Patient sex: M
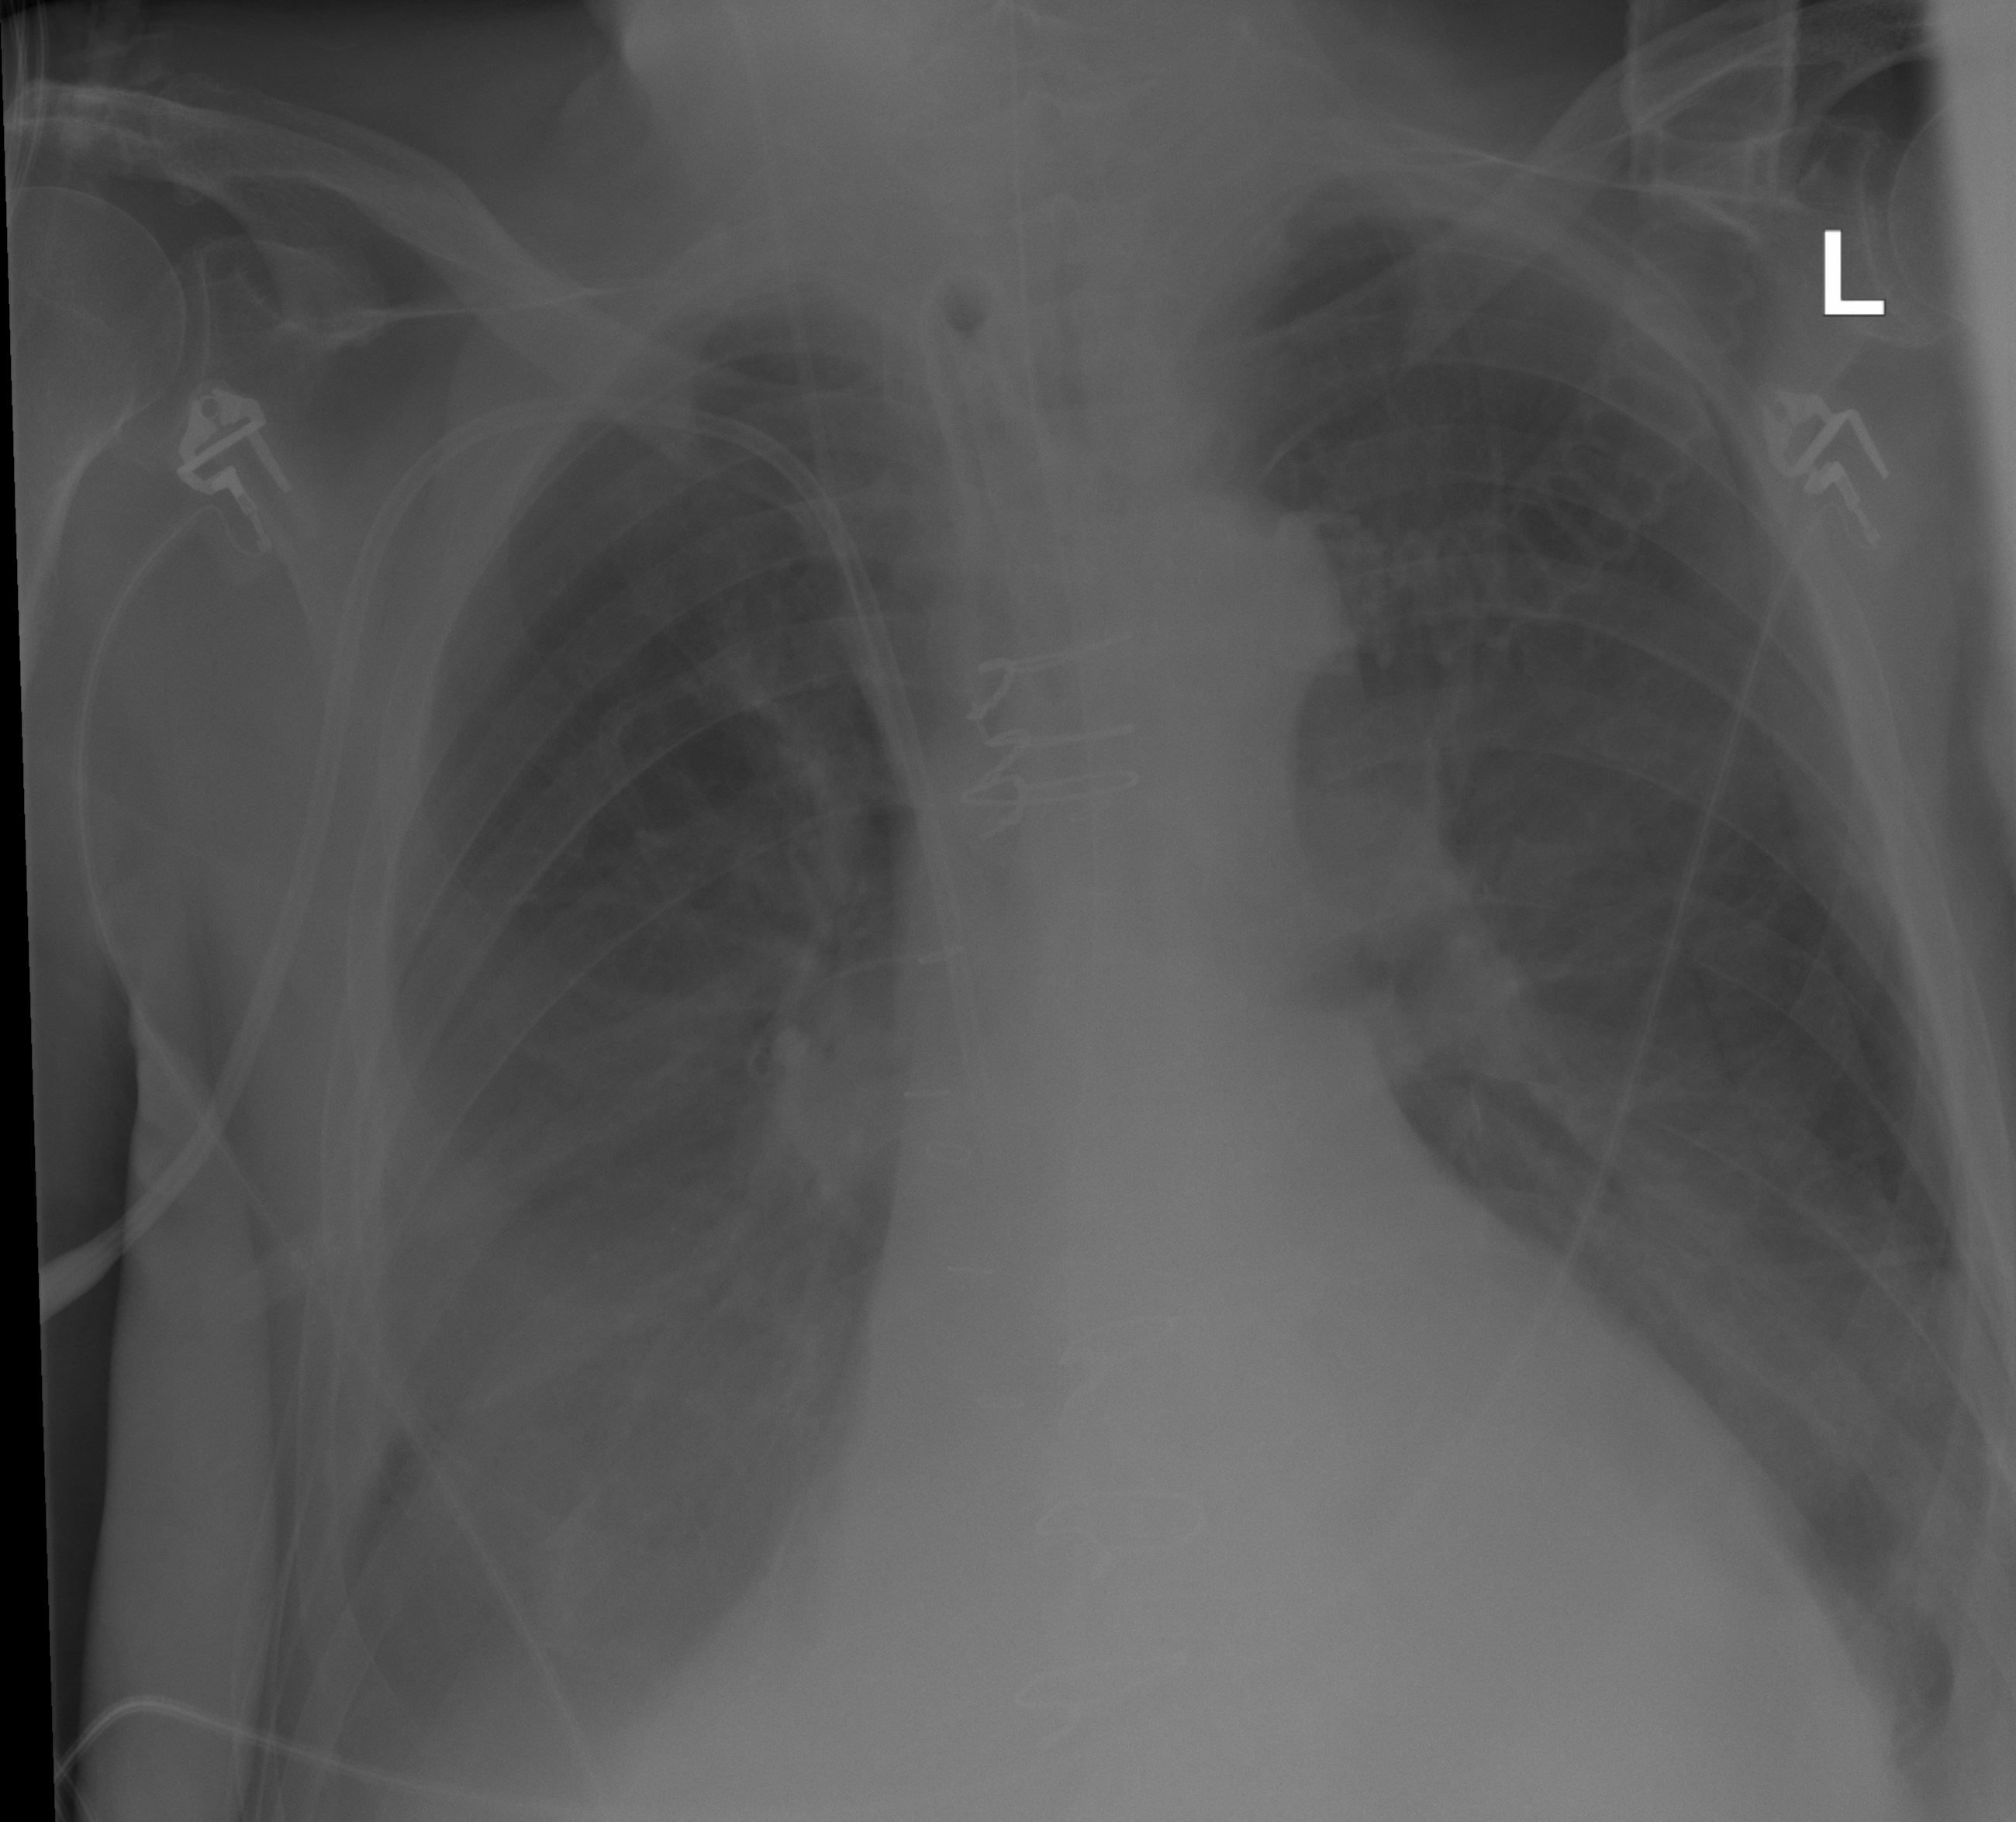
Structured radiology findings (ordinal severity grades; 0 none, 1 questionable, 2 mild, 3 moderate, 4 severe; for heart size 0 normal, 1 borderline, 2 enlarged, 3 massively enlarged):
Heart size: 2
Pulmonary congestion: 0
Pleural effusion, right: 2
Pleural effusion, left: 1
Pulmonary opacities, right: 0
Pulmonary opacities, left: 0
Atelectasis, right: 0
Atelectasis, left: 0